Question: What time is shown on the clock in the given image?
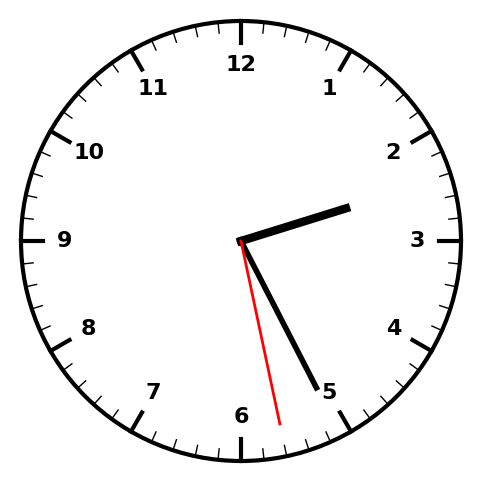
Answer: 02:25:28